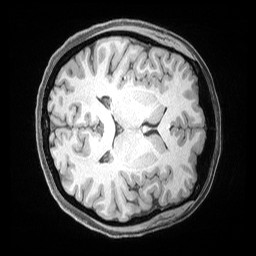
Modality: T1w
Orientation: axial
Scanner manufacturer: siemens
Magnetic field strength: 3 T
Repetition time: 2.53 s
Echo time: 0.00169 s